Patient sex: M
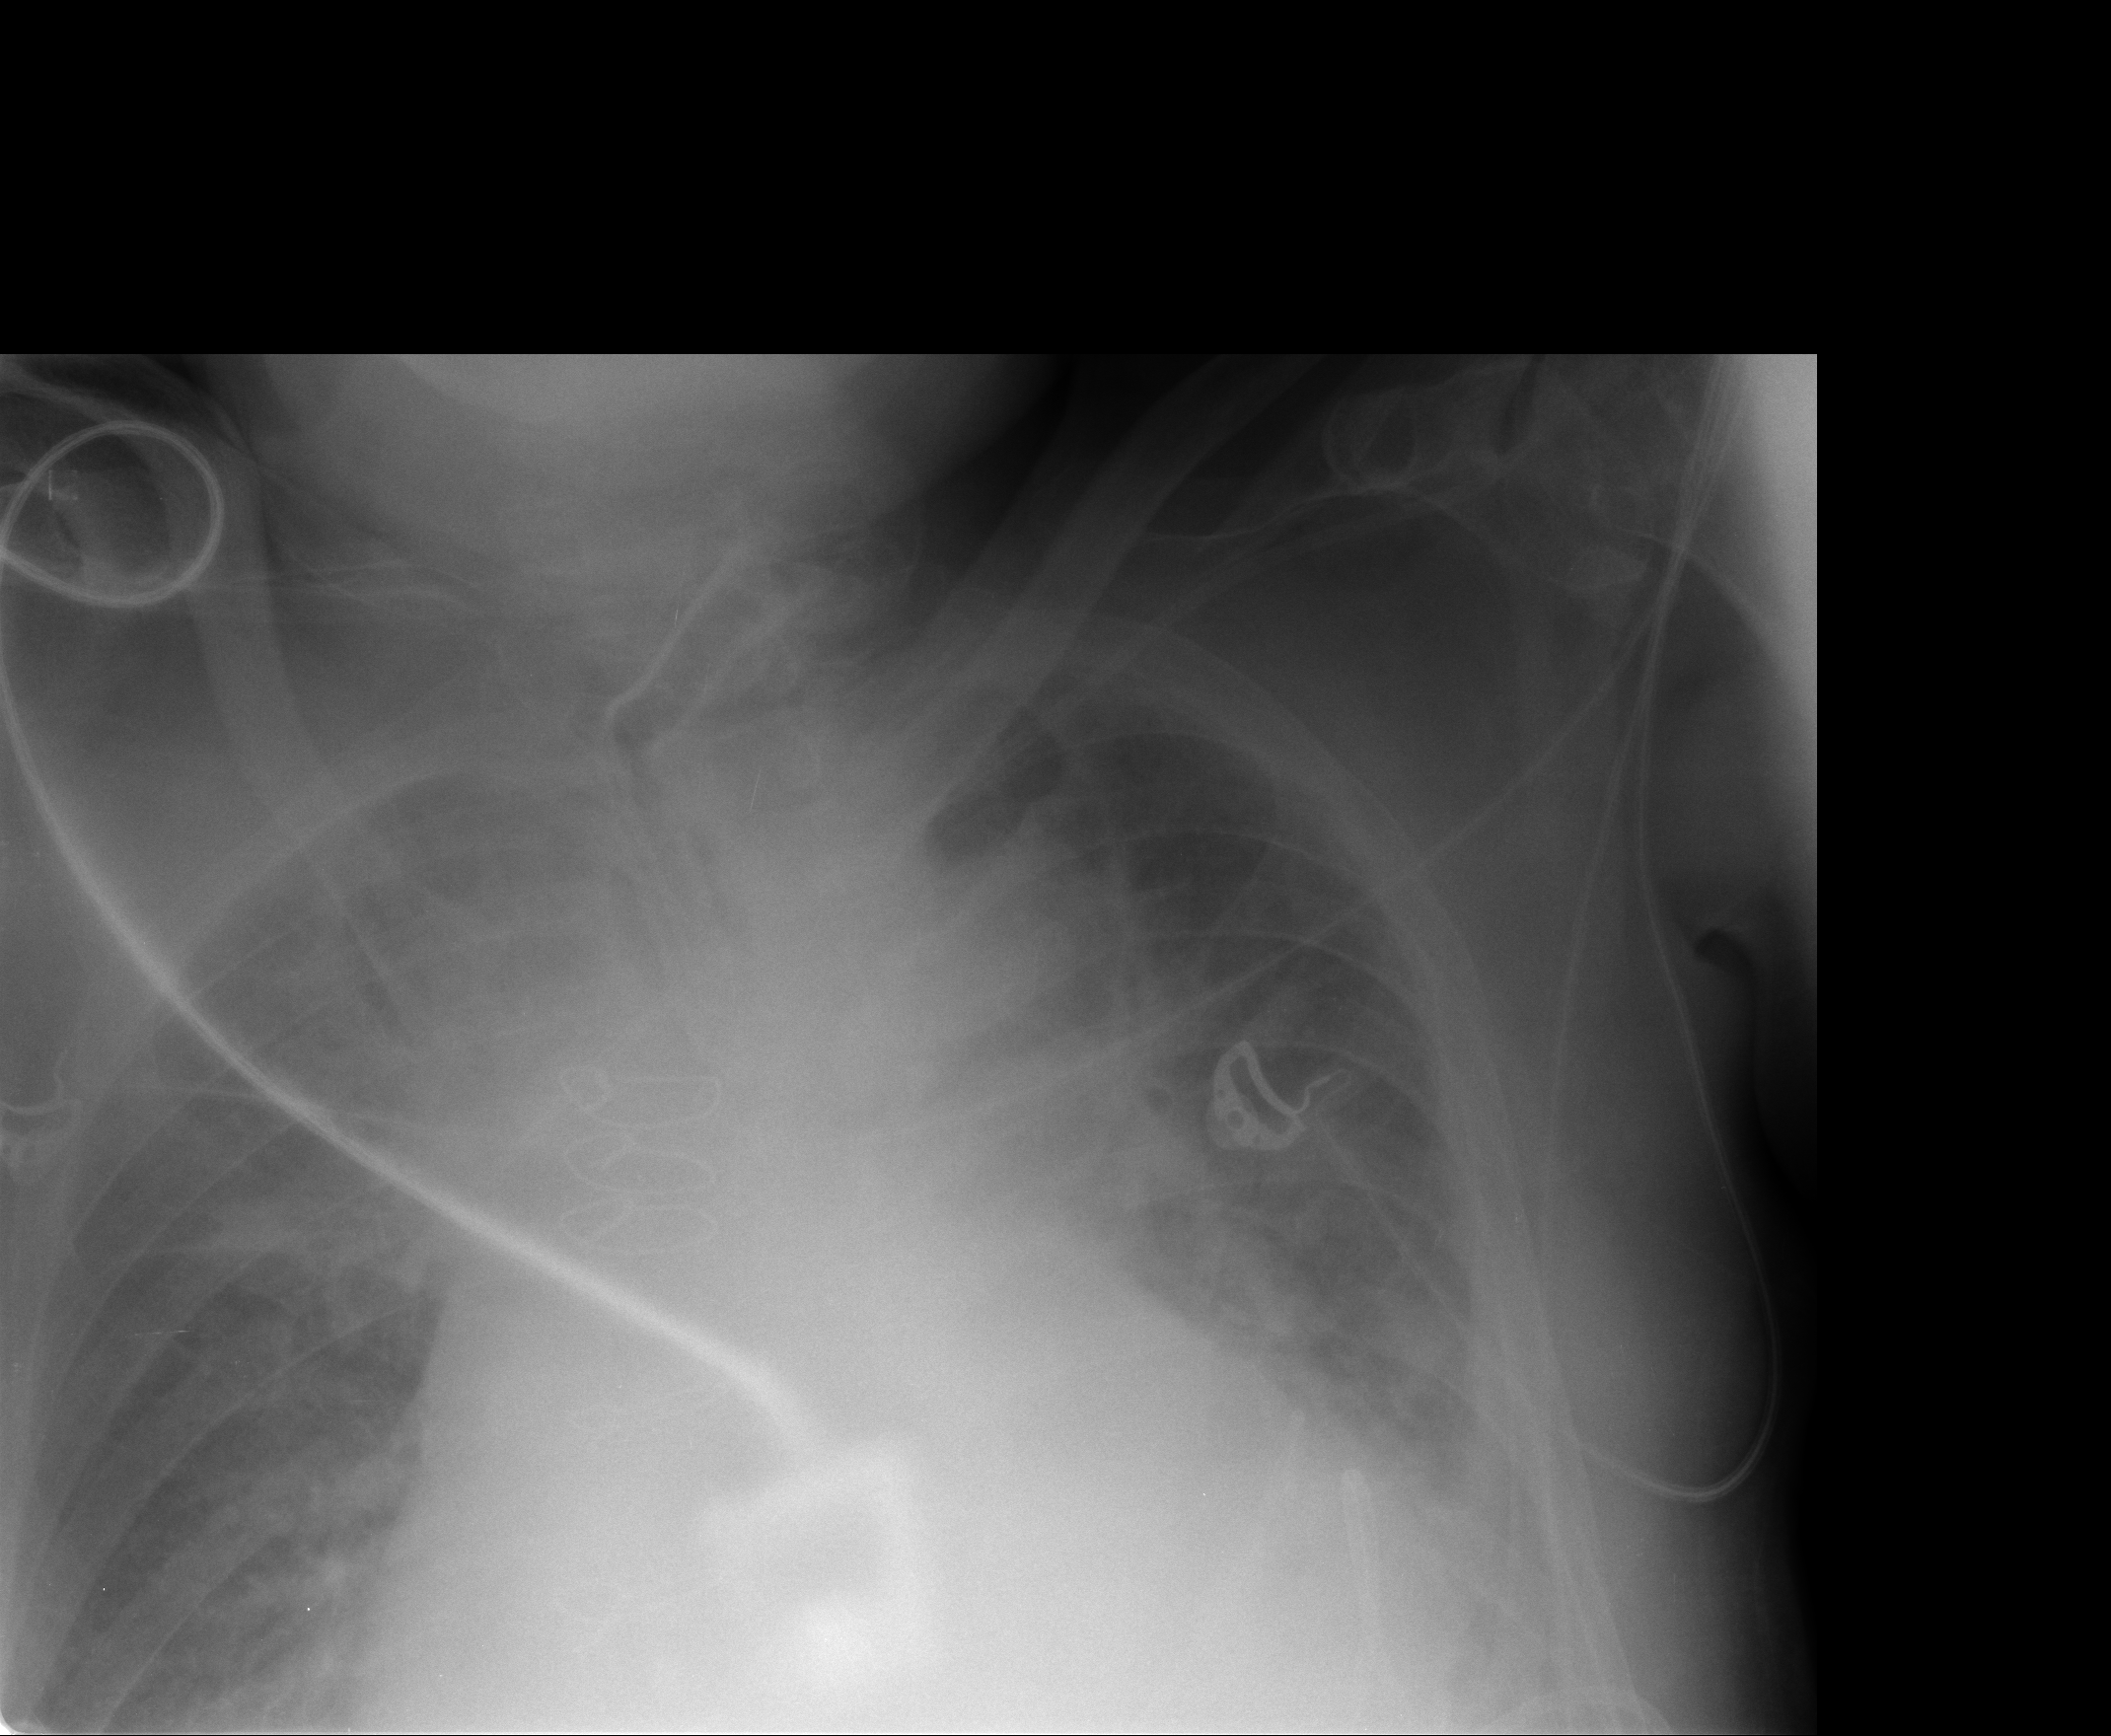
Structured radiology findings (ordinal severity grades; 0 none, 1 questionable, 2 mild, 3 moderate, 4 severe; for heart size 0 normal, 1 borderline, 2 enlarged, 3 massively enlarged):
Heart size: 2
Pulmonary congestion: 2
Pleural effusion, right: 2
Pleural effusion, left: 2
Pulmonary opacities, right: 2
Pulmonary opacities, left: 0
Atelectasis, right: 2
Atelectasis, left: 2